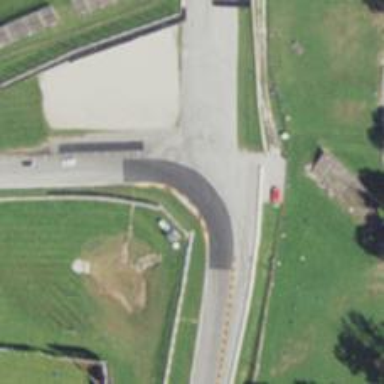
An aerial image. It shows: Motor sport raceway with asphalt surface.